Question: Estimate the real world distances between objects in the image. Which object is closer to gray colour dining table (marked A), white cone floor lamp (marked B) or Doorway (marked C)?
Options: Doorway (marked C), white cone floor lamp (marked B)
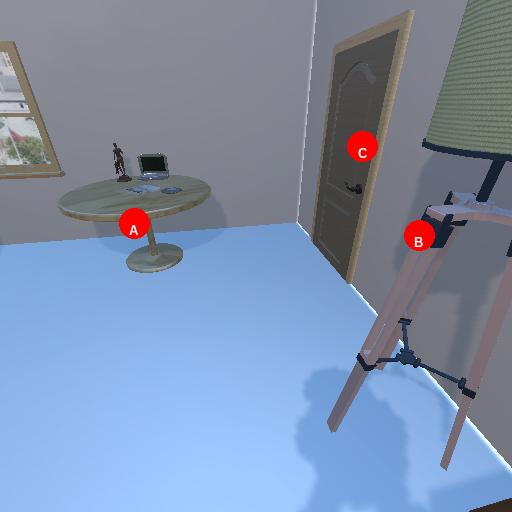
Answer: Doorway (marked C)